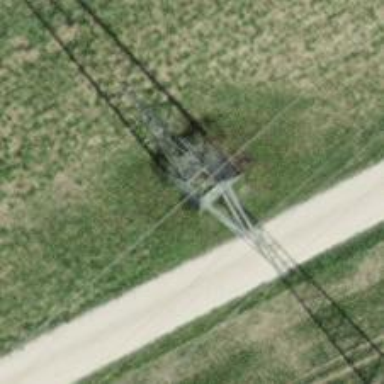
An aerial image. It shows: Lattice structure tower used for power distribution.